Question:
I am trying to Recieve both form data in single click which is create button.
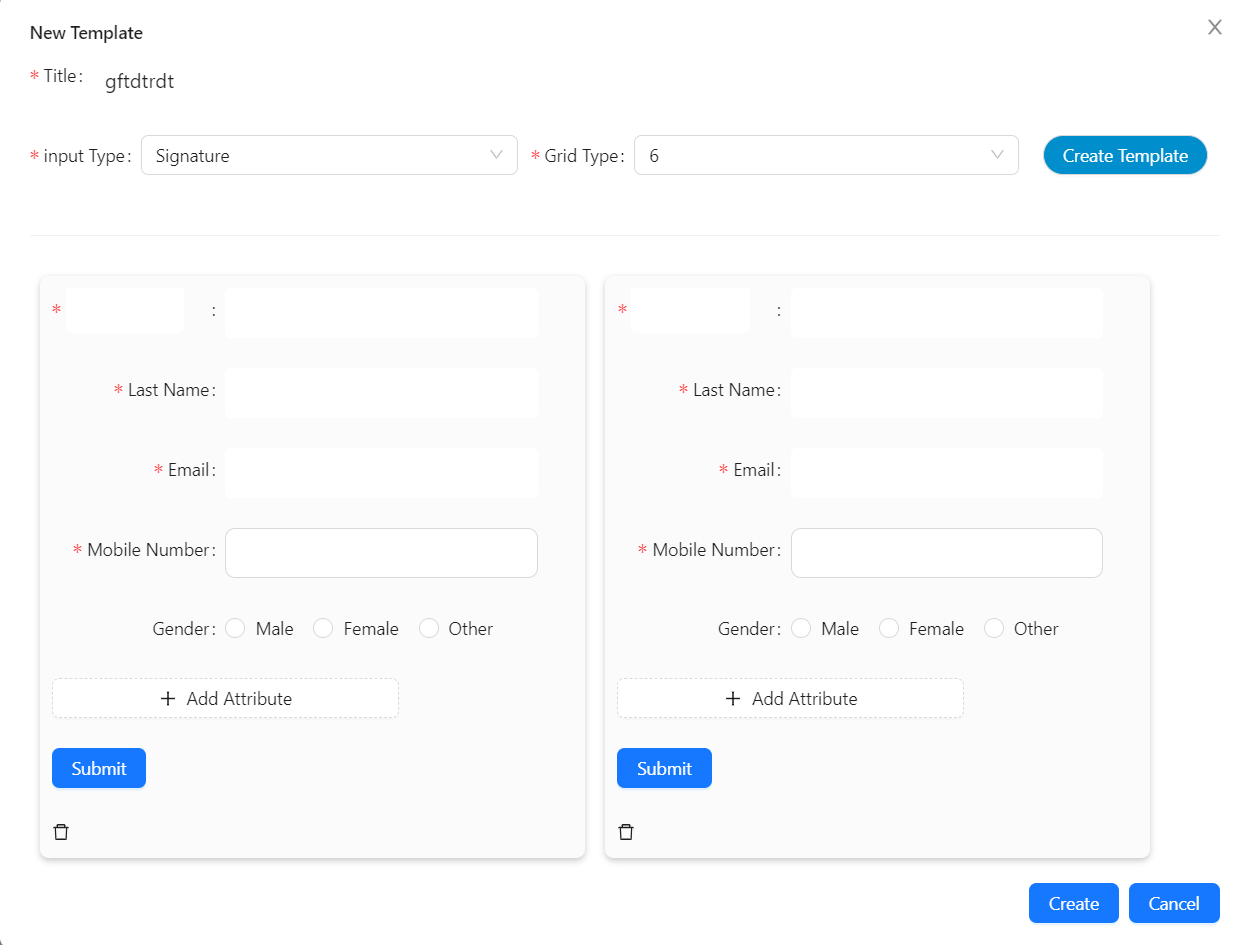
Answer: I assume you're using 'reactjs' and know 'useRef'. You can use 'useRef' to reference those two submit buttons from different forms. First you need to create a variable
'''
const buttonRef = useRef()
'''
Now you have to add 'ref={buttonRef}' to both of those button tags as an attribute. Lastly, you have to add a function that triggers those button clicks. You can add 'onClick' attribute to Create button. You can add this to Create button 'onClick={() => buttonRef.currentRef.click()}'.
These steps will let you submit two form. But won't merge two form data into one.